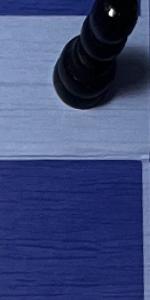
Label: Empty